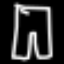
Label: pants